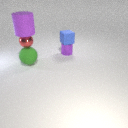
large green rubber sphere in front of small purple metal cylinder